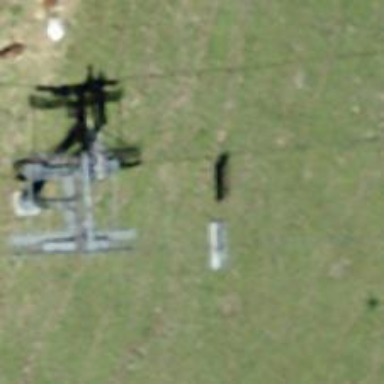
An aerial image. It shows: Pylon for aerialway.